Question: I'm using jQuery UI Datepicker and hooked it with a text field in the simplest way possible.
'''
$('#date').datepicker();
'''
But when I click the text field, the Datepicker looks like this:

Why's that? Do I need to install skin or something?
Thanks.
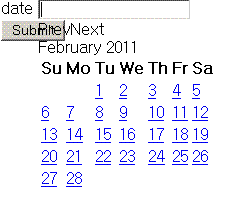
Answer: You should add the css file to the page. it should come in the same package js + css